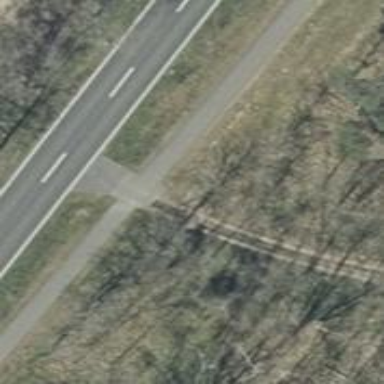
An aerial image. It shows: Asphalt path with excellent trail visibility.